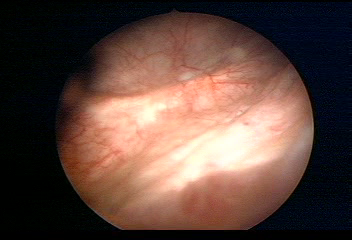
Modality: WLC
Class: Normal mucosa
Bladder cancer association: No